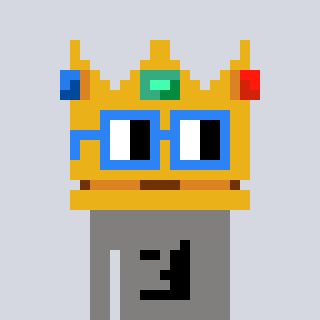
a pixel art character with square blue glasses, a crown-shaped head and a bluegrey-colored body on a cool background